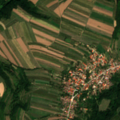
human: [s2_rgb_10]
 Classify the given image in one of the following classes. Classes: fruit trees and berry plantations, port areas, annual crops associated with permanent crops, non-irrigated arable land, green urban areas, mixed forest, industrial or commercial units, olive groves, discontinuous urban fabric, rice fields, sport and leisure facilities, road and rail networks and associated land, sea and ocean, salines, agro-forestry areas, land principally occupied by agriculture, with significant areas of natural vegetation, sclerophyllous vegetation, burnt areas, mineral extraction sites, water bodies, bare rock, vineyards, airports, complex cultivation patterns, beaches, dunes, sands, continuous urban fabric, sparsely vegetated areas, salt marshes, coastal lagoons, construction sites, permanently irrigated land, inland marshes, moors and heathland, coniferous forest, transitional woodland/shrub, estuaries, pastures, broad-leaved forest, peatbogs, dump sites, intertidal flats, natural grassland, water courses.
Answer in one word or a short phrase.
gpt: discontinuous urban fabric, non-irrigated arable land, complex cultivation patterns, land principally occupied by agriculture, with significant areas of natural vegetation, broad-leaved forest